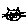
Label: cat